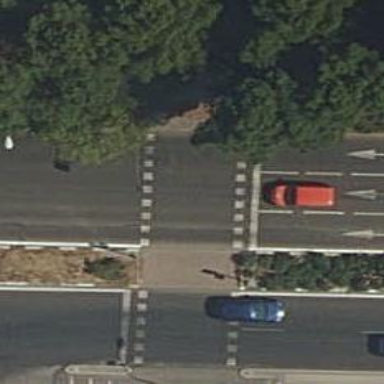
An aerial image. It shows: Zebra crossing with traffic signals. The crossing is marked by traffic lights.